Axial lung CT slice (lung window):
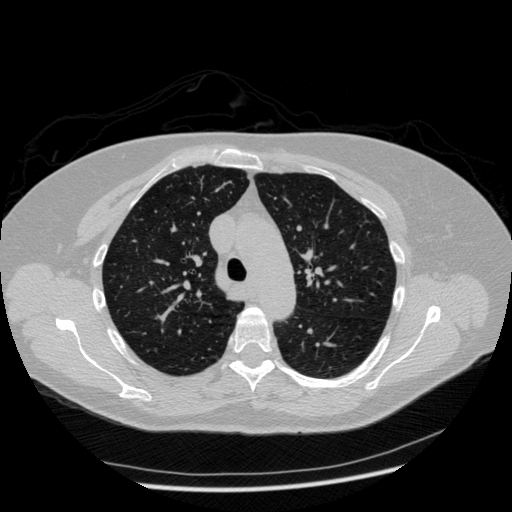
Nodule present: no